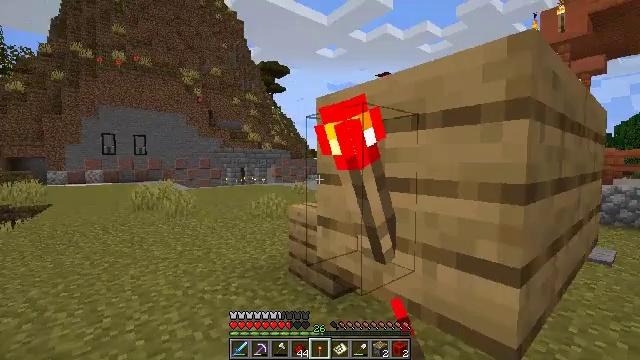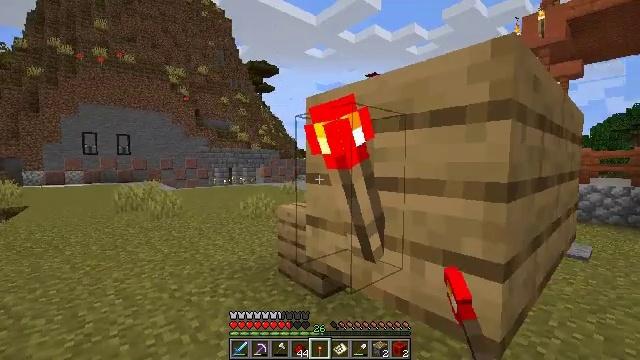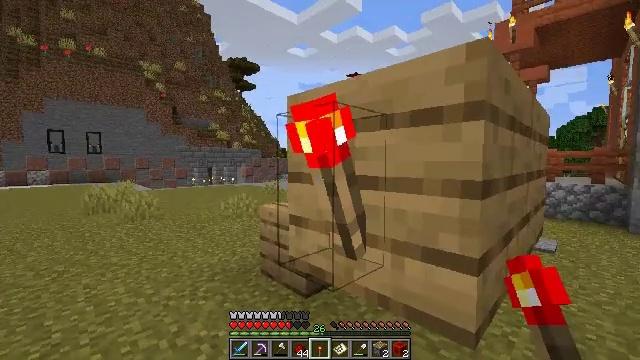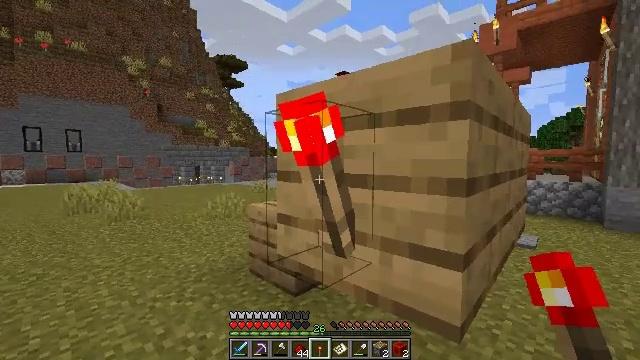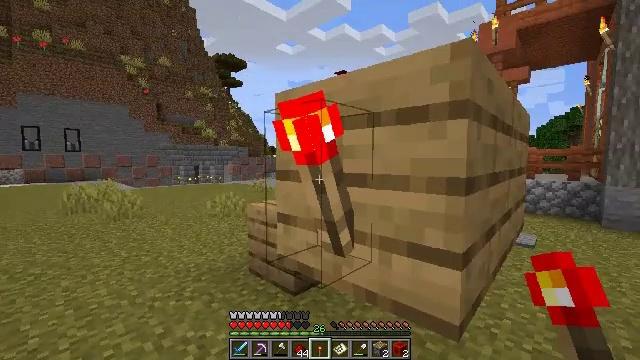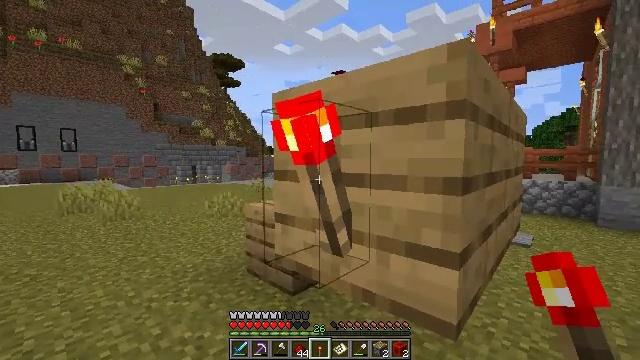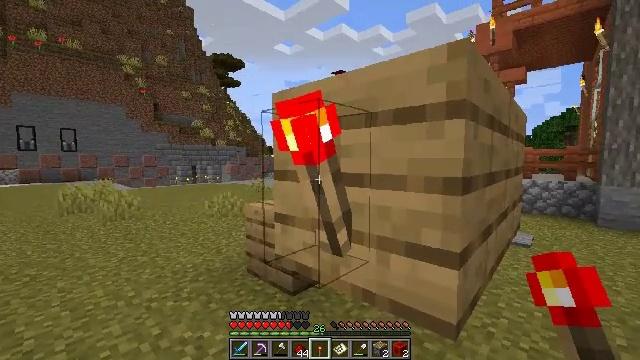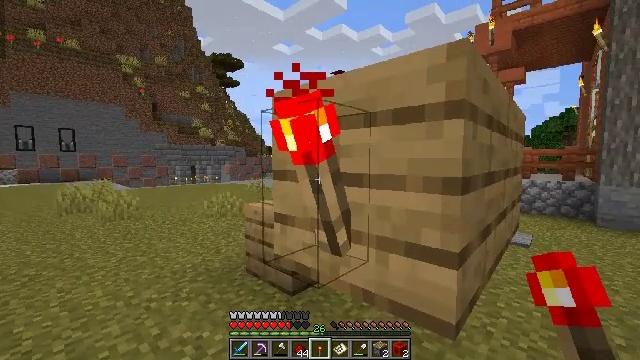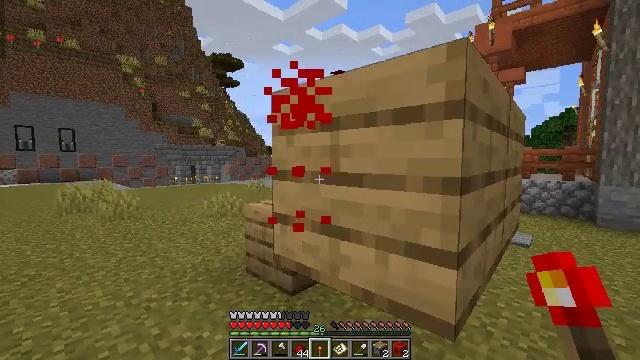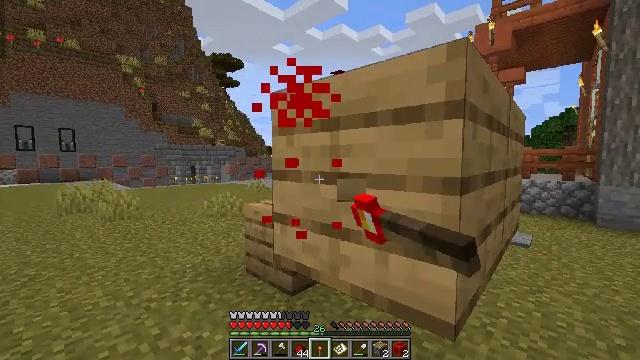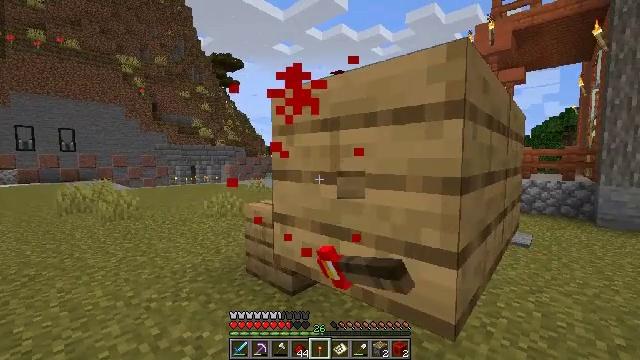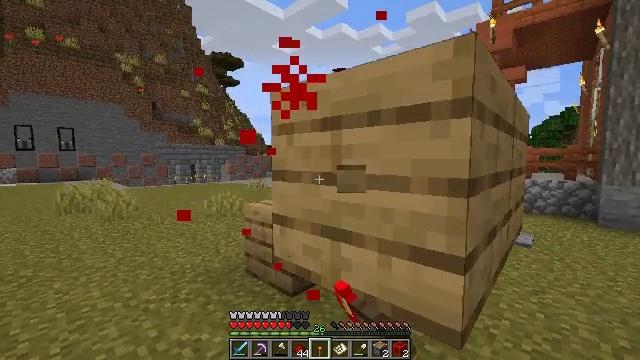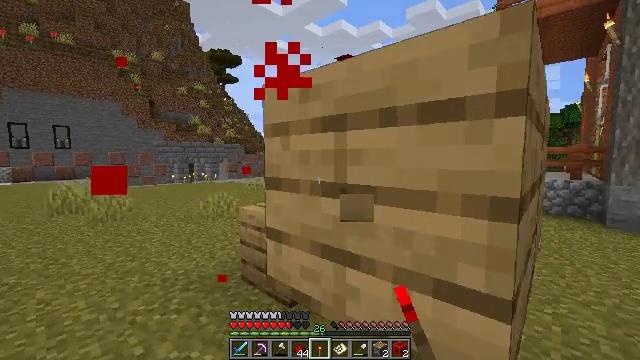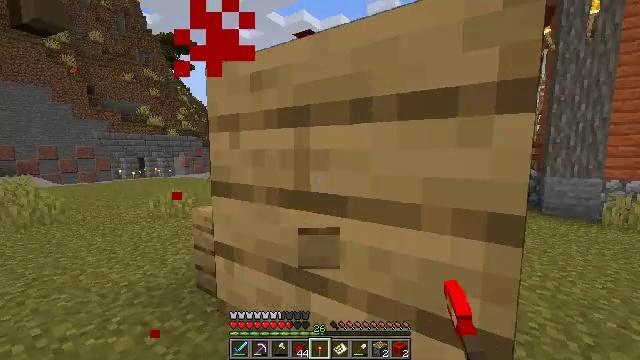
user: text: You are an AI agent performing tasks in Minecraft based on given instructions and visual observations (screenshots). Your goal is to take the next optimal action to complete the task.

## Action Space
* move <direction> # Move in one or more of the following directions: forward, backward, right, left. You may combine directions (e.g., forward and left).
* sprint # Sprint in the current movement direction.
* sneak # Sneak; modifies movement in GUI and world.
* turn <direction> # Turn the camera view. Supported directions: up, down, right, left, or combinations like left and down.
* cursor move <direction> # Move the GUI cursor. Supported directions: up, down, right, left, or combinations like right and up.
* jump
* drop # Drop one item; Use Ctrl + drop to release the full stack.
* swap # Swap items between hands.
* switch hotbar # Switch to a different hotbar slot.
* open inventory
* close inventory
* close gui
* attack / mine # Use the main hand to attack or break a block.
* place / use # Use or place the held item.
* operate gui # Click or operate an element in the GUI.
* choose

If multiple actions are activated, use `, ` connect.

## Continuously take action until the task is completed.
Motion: motion action
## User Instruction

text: Break the redstone wall torch.
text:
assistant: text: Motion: turn right
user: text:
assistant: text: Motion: turn right
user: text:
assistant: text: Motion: turn right
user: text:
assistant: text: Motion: no_op
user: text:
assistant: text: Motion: no_op
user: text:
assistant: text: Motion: no_op
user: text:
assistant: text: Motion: no_op
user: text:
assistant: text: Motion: attack / mine
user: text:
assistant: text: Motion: attack / mine
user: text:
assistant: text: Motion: no_op
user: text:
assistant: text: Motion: move forward
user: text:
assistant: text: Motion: move forward
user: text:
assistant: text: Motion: move forward, turn right and down
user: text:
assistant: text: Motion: no_op